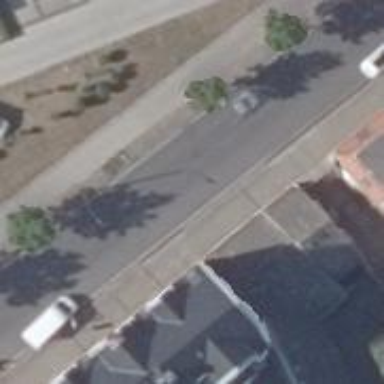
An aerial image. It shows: Secondary road with asphalt surface. There are separate sidewalks on both sides.